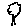
Label: tree